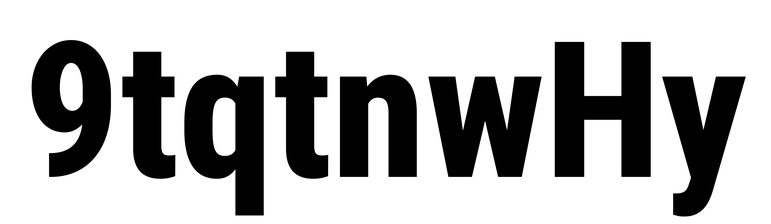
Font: Roboto_Condensed_ExtraBold